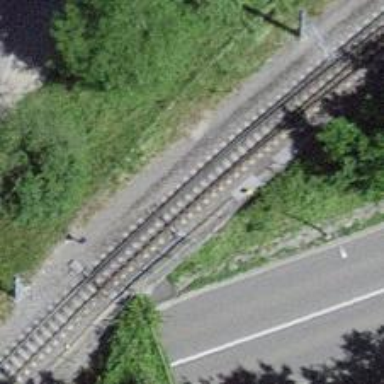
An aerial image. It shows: Railway switch.